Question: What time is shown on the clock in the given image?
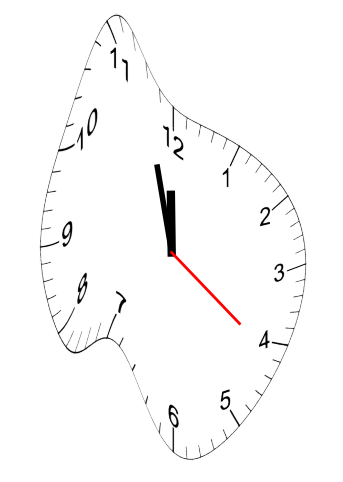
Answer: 11:57:21